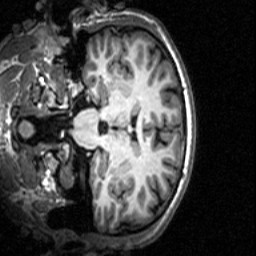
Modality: T1w
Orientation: coronal
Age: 25
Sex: male